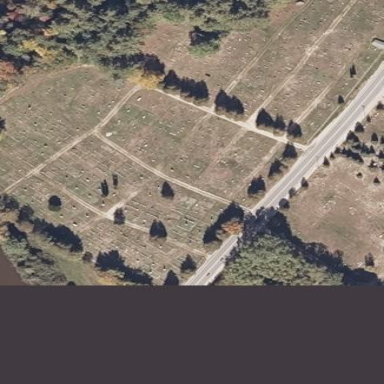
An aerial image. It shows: Cemetery.